Interaction volume radius: 10 \u00c5
Interaction volume height: 25 \u00c5
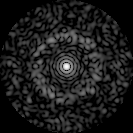
Disorder parameter: 0.8174